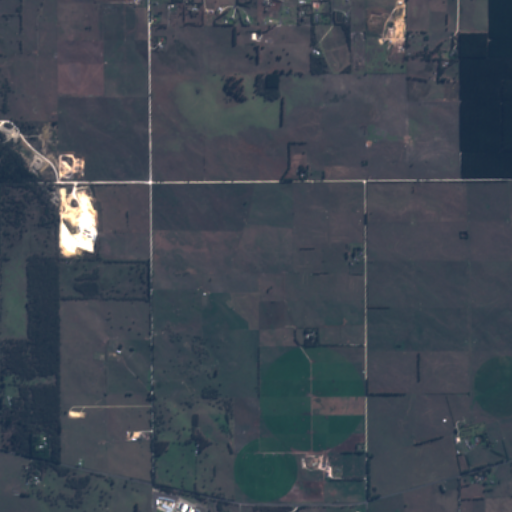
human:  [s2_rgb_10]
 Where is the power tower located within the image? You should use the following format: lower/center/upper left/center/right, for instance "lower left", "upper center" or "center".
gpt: The power tower is located in the lower right of the image.
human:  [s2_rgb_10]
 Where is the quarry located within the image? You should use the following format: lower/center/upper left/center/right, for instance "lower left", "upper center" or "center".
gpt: The quarry is located in the upper left of the image.
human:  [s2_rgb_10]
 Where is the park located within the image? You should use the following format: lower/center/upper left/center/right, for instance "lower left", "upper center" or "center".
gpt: There is no park in the image.